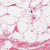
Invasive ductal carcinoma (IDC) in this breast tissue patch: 0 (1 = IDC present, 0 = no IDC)